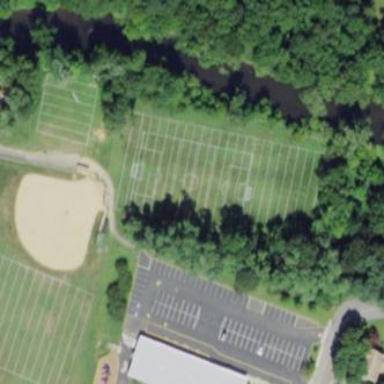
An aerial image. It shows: Soccer pitch designated for leisure and sports activities.